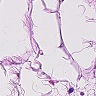
Metastatic tissue present: no